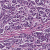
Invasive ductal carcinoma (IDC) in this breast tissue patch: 1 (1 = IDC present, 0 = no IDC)